Aerial crown-view tile of a tropical tree (Barro Colorado Island, Panama), acquired 20250818:
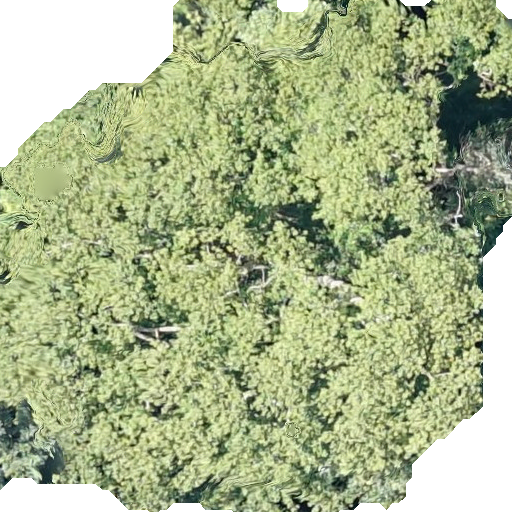
Species: Hieronyma alchorneoides
GBIF accepted scientific name: Hieronyma alchorneoides
Crown area: 371.824 m²